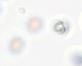
Label: Phaeocystis